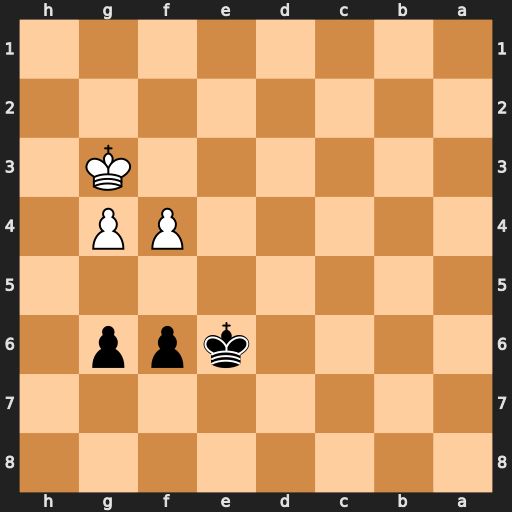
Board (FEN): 8/8/4kpp1/8/5PP1/6K1/8/8
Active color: b
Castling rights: -
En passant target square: -
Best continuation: Kd5 f5 g5 Kf3 Kd4